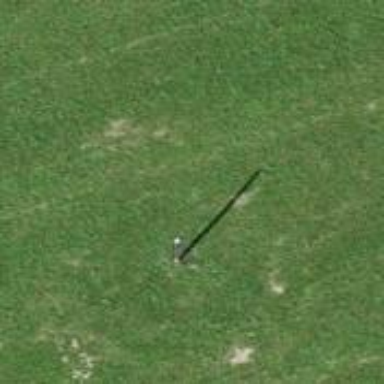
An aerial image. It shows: Power pole.